Interaction volume radius: 10 \u00c5
Interaction volume height: 20 \u00c5
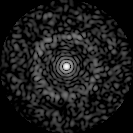
Disorder parameter: 0.8307